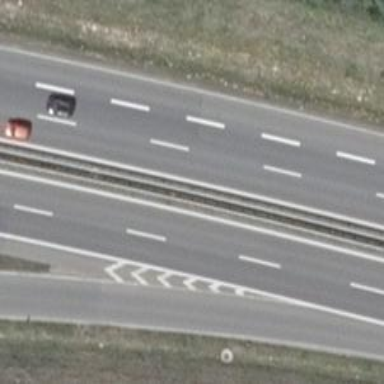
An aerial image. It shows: Trunk motorroad.